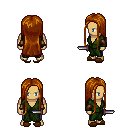
a pixel art fantasy rpg character, male body template, human, tanned skin, green robe, magenta pants, brunette extra-long hairstyle, cloth bracers, brown slippers, dagger, four views (front, back, left, right), 2x2 character sprite sheet, small pixel art, hard edges, no anti-aliasing